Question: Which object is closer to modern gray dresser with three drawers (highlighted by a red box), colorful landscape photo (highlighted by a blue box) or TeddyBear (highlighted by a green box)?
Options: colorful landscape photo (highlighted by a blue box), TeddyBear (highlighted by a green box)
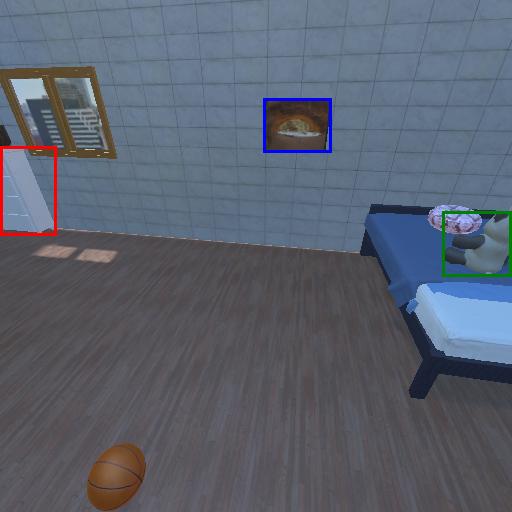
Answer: colorful landscape photo (highlighted by a blue box)